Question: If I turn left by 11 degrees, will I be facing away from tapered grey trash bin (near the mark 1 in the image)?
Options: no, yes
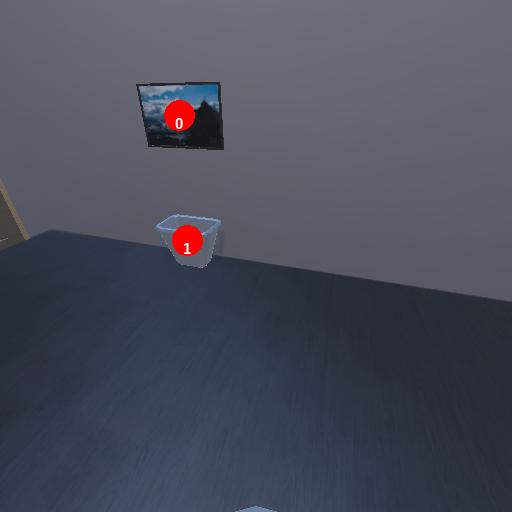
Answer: no